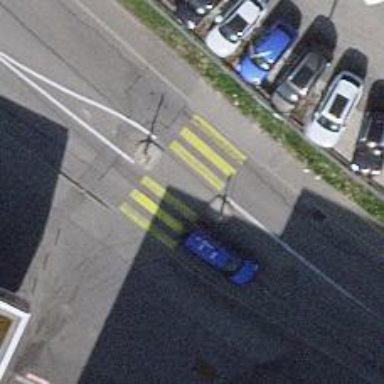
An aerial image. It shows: Marked road crossing with raised kerb and island.